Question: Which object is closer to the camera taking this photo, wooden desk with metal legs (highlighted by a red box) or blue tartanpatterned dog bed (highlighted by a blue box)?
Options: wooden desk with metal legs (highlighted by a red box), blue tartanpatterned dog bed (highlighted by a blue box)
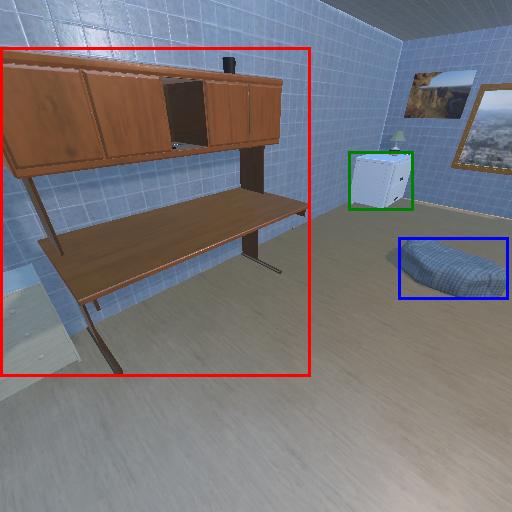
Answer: wooden desk with metal legs (highlighted by a red box)